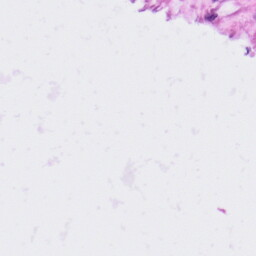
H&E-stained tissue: Ovarian